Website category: sports
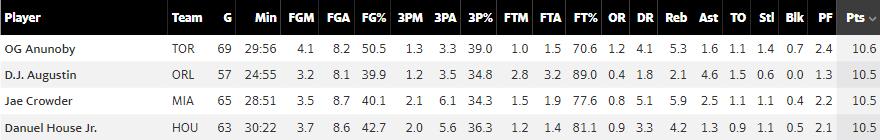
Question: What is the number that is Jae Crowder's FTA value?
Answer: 1.9

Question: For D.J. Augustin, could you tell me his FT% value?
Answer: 89.0

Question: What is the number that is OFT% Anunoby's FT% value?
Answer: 70.6

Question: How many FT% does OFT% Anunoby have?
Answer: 70.6

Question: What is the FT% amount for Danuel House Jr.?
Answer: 81.1

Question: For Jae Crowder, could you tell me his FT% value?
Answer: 77.6

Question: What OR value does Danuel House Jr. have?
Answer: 0.9

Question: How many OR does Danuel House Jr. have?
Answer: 0.9

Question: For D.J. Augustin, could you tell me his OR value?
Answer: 0.4

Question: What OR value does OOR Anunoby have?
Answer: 1.2

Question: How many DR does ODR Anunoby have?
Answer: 4.1

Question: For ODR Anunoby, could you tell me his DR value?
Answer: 4.1

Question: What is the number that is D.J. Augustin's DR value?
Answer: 1.8

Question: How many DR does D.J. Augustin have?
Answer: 1.8

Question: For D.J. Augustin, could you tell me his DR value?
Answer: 1.8

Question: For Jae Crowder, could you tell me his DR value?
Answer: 5.1

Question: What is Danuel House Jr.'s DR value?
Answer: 3.3

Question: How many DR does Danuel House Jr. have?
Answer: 3.3

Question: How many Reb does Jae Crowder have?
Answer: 5.9

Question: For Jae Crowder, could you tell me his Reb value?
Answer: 5.9

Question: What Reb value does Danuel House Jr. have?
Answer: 4.2

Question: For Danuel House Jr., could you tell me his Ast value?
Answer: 1.3

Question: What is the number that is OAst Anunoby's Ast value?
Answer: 1.6

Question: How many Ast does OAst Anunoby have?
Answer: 1.6

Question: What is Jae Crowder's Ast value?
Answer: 2.5

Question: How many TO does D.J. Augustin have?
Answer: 1.5

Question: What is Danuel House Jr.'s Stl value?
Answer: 1.1

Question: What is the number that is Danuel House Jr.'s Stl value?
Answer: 1.1

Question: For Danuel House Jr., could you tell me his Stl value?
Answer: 1.1

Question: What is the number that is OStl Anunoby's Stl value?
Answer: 1.4

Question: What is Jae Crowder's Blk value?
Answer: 0.4

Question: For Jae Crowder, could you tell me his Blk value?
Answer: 0.4

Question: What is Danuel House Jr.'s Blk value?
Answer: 0.5

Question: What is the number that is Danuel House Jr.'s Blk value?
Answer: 0.5

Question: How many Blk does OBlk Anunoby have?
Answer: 0.7

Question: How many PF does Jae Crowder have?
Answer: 2.2

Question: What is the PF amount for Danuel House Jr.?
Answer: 2.1

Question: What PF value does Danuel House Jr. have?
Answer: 2.1

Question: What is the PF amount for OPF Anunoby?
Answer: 2.4

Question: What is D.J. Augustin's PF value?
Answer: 1.3

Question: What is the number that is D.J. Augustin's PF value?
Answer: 1.3

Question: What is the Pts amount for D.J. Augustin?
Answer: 10.5